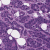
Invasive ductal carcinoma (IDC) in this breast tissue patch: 1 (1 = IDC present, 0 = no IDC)